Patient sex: M
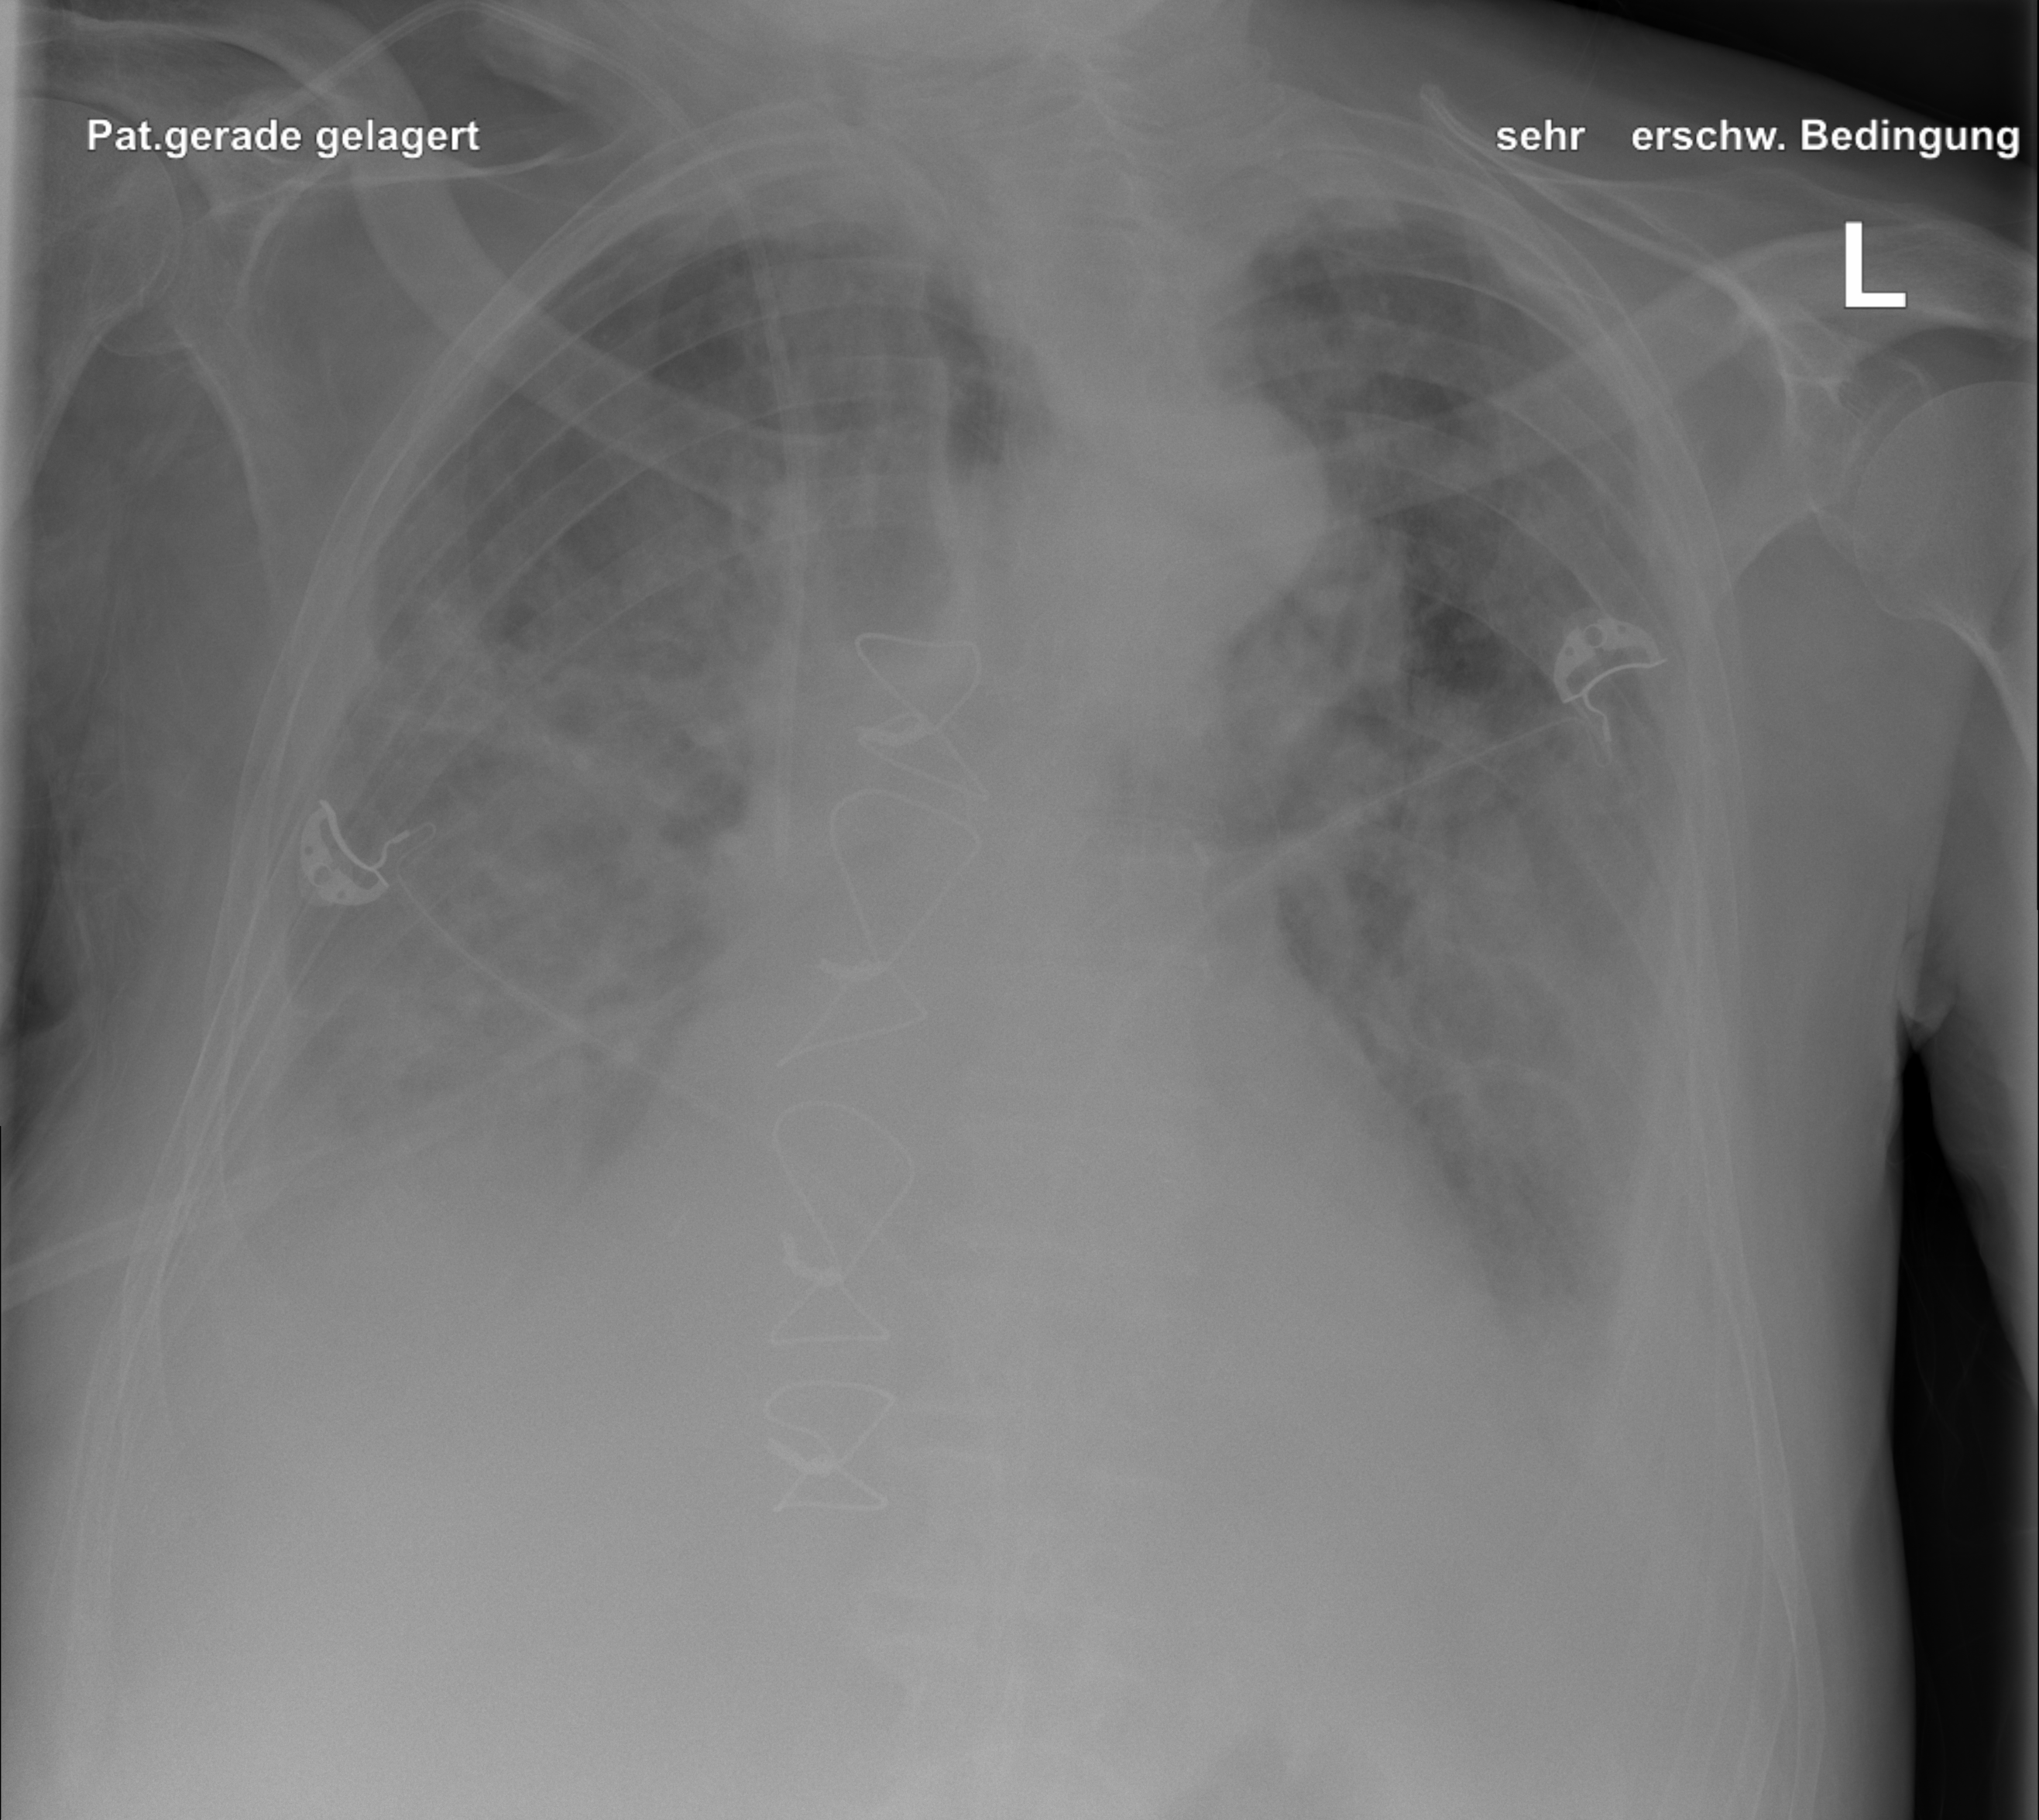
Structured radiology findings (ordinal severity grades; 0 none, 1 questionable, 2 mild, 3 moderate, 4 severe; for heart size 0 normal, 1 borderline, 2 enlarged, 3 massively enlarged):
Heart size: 2
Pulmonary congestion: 3
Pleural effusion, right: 2
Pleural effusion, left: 2
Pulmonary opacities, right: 3
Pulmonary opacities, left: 3
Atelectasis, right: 2
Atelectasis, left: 2